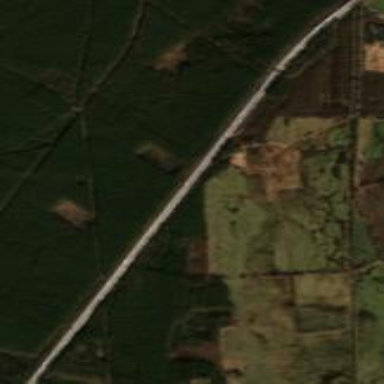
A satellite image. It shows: Motorway area.